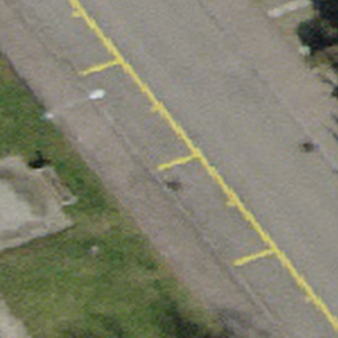
Label: other